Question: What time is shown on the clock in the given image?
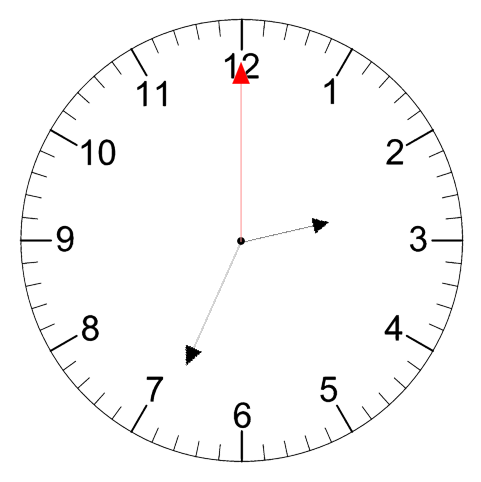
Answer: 02:34:00